Question: I've been trying to create a sample application based on the Austin Sample. First I had a 404 with the sample, I fixed it by adapting the connectionString in the App.Config (I forgot that one, my bad).
Now I've created a second sink which should send the messages to the Service Bus Queue instead of Azure Tables.
When starting the SampleApplication and the EventSourceSimulator, the first two messages seem to pass correctly but the third one shows a 404 error.
Following is a screenshot of the error and the class of my sink. If you need more information to help me, please tell me.
Thanks in advance,

'''
public class ServiceBusQueueSink<TEvent>
{
readonly QueueClient _queueClient;
readonly NamespaceManager _namespaceManager;
readonly string _connectionString;
readonly string _queueName = "DeviceErrorsQueue";
readonly string _errorType;
readonly bool _storeCtis;
ServiceBusQueueSink(string errorType, bool storeCtis)
{
_errorType = errorType;
_storeCtis = storeCtis;
// Configure Queue Settings
QueueDescription qd = new QueueDescription(_queueName);
qd.MaxSizeInMegabytes = 2048;
qd.DefaultMessageTimeToLive = new TimeSpan(0, 1, 0);
// Create the queue if it does not exist already
_connectionstring = CloudConfigurationManager.GetSetting("Microsoft.ServiceBus.ConnectionString");
_namespaceManager = NamespaceManager.CreateFromConnectionString(_connectionString);
if (!_namespaceManager.QueueExists(_queueName))
{
_namespaceManager.CreateQueue(_queueName);
}
_queueClient = QueueClient.CreateFromConnectionString(_connectionString, "DeviceErrorsQueue");
}
/// <summary>
/// Write each received event into the service bus queue.
/// </summary>
/// <param name="e">Event to write.</param>
public void OnNext(PointEvent<TEvent> e)
{
bool send = false;
if (e.EventKind == EventKind.Cti)
{
if (_storeCtis)
send = true;
else
send = false;
}
else
send = true;
if (send)
{
BrokeredMessage message = new BrokeredMessage(e);
message.Properties["ErrorType"] = _errorType;
_queueClient.Send(message);
}
}
/// <summary>
/// Static method that returns a new Service Bus Queue sink observer.
/// </summary>
/// <param name="storageConnection">Service Bus Queue connection string.</param>
/// <param name="errorType">Type of error to be saved in properties of brokeredmessage.</param>
/// <param name="storeCtis">Flag specifying whether to also persist CTI events.</param>
/// <returns></returns>
public static IObserver<PointEvent<TEvent>> CreateObserver(string errorType, bool storeCtis)
{
var res = new ServiceBusQueueSink<TEvent>(errorType, storeCtis);
return Observer.Create<PointEvent<TEvent>>(e => res.OnNext(e));
}
'''
UPDATE: I don't see anything in the Service Bus Queue in the management portal so I suppose nothing gets there.
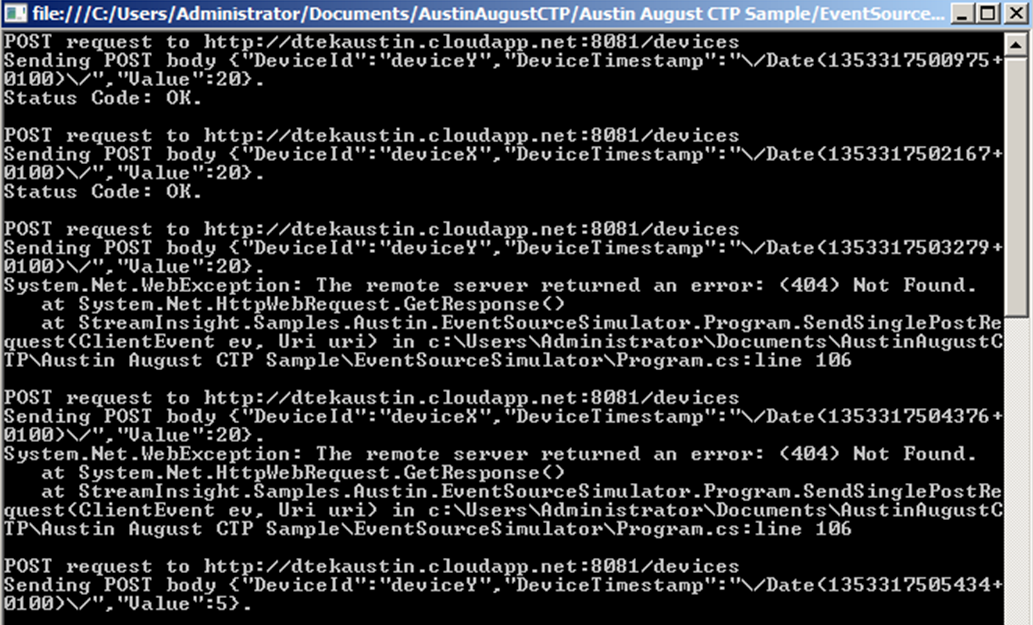
Answer: I suppose you have an HttpSource at (yourservice)/devices, right?
The problem is that after receiving two messages something in your query breaks, I suspect the output sink. Because of that you receive 404 at this address, because the whole query was shut down. Please look at the log tables in your StreamInsight storage account, you should see the error/exception info there.